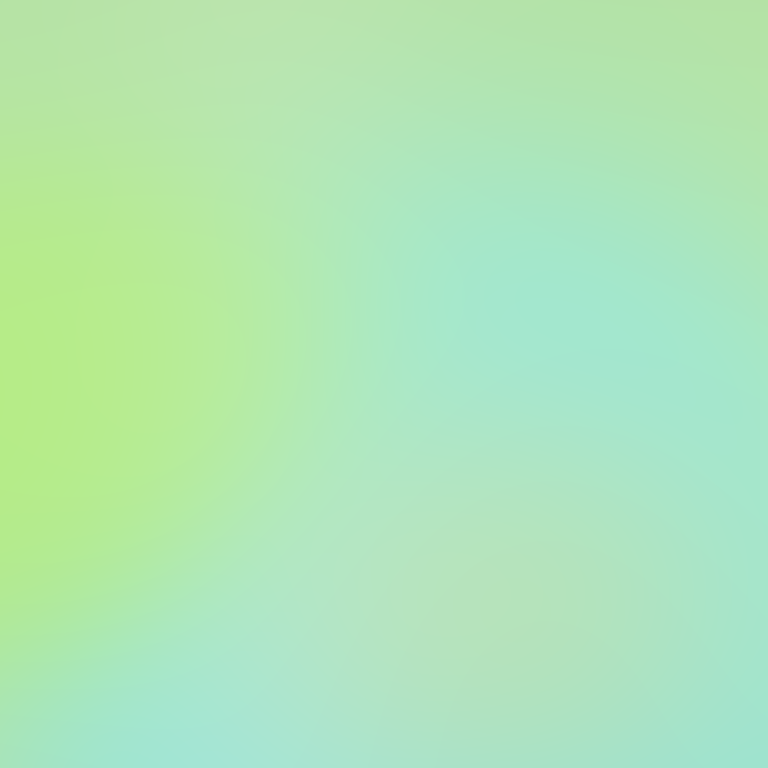
Abstract light effect, smooth gradient from soft green to light blue, calm atmosphere, diffuse light, no room, no furniture, no objects.